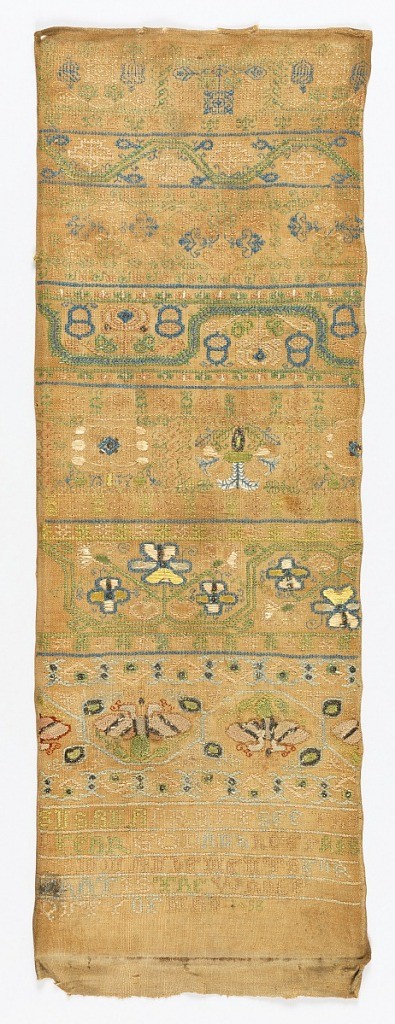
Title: Sampler
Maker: Susana Pratt, English
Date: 1658
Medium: silk and metal-wrapped silk embroidery on linen foundation Technique: embroidered in satin, double running, stem, montenegrin, cross, chain, eyelet, interlacing, and detached looping stitches on plain weave foundation
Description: Horizontal bands of pattern followed by signature and text "Fear god and keep his commandments for that is the whole duty of man."